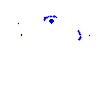
Particle: electron